Question: I've run into a scenario where if the TOC title is too close to the TOC numbering, it pulls the numbering inwards.
Here you can see several examples where I started adding/removing one character at a time to see when it would incorrectly pull the numbering inward vs correctly wrapping to the next line.

Here are two blocks from topic.fo. The first is one is not pulling in the TOC numbering and the second is pulling the numbering in.
'''
<fo:block
start-indent="0in + (2 * 30pt) + 14pt">
<fo:block
end-indent="22pt"
font-size="10pt"
font-style="italic"
font-weight="normal"
last-line-end-indent="-22pt"
text-align="justify"
text-align-last="justify"
text-indent="-14pt"
line-height-shift-adjustment="disregard-shifts"
font-family="Helvetica, Arial Unicode MS">
<fo:basic-link
internal-destination="_OPENTOPIC_TOC_PROCESSING_d73e797"
line-height="150%"
line-height-shift-adjustment="disregard-shifts"
font-family="Helvetica, Arial Unicode MS">
<fo:inline
end-indent="14pt"
keep-together.within-line="auto"
line-height-shift-adjustment="disregard-shifts"
font-family="Helvetica, Arial Unicode MS">Notes Associated with an Improperly Filled Card or a Negative Profile (Biopattern)</fo:inline>
<fo:leader
leader-pattern="dots"/>
<fo:inline
keep-together.within-line="always"
padding-left.length="12pt"
start-indent="-14pt"
text-align="right"
line-height-shift-adjustment="disregard-shifts"
font-family="Helvetica, Arial Unicode MS">2-<fo:page-number-citation
ref-id="_OPENTOPIC_TOC_PROCESSING_d73e797"/>
</fo:inline>
</fo:basic-link>
</fo:block>
</fo:block>
<fo:block
start-indent="0in + (2 * 30pt) + 14pt">
<fo:block
end-indent="22pt"
font-size="10pt"
font-style="italic"
font-weight="normal"
last-line-end-indent="-22pt"
text-align="justify"
text-align-last="justify"
text-indent="-14pt"
line-height-shift-adjustment="disregard-shifts"
font-family="Helvetica, Arial Unicode MS">
<fo:basic-link
internal-destination="_OPENTOPIC_TOC_PROCESSING_d73e800"
line-height="150%"
line-height-shift-adjustment="disregard-shifts"
font-family="Helvetica, Arial Unicode MS">
<fo:inline
end-indent="14pt"
keep-together.within-line="auto"
line-height-shift-adjustment="disregard-shifts"
font-family="Helvetica, Arial Unicode MS">Notes Associated with an Improperly Filled Card or with a Negative Profile (Biopat</fo:inline>
<fo:leader
leader-pattern="dots"/>
<fo:inline
keep-together.within-line="always"
padding-left.length="12pt"
start-indent="-14pt"
text-align="right"
line-height-shift-adjustment="disregard-shifts"
font-family="Helvetica, Arial Unicode MS">2-<fo:page-number-citation
ref-id="_OPENTOPIC_TOC_PROCESSING_d73e800"/>
</fo:inline>
</fo:basic-link>
</fo:block>
'''
I've tried adjusting the different end-indents to see if I could force it to wrap without any luck. I am using DITA-OT 1.5.4 and FOP 1.0.
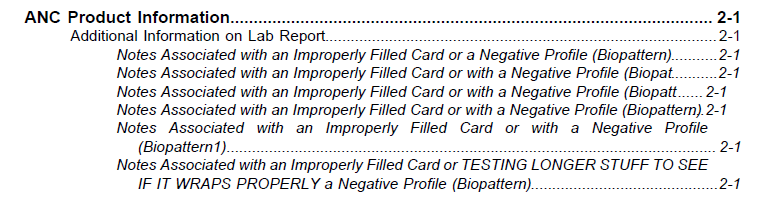
Answer: Look like a bug in FOP, see <URL>.
> This happens for fo:page-number-citation elements if the citation
occurs before FOP formatted the requested page, usually in TOC or
index pages. It is caused by the problem that FOP has to guess how
much space the yet unknown page number will occupy, and usually the
guesses are somewhat off.The most recent FOP releases should have this problem fixed. Check whether you can upgrade.